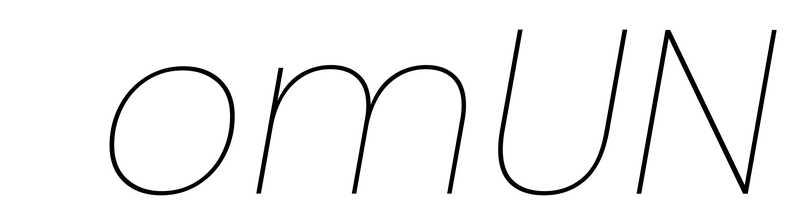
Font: Poppins-ThinItalic